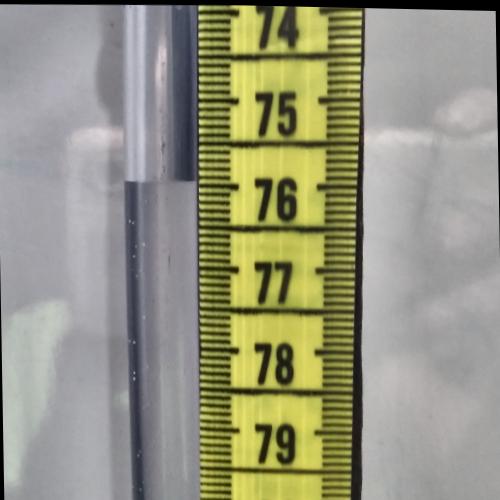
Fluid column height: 76.0 cm